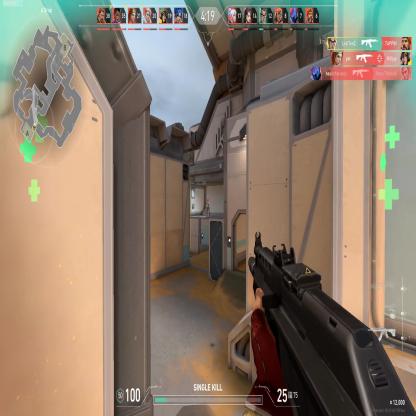
Label: enemy